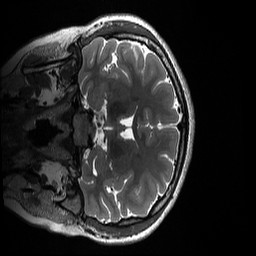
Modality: T2w
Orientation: coronal
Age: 21
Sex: female